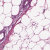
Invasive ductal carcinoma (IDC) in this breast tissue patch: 0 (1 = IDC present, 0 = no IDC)